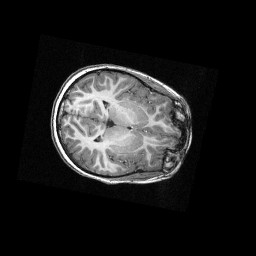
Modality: T1w
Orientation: axial
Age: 10
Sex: female
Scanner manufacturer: siemens
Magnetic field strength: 3 T
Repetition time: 2.3 s
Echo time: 0.00336 s